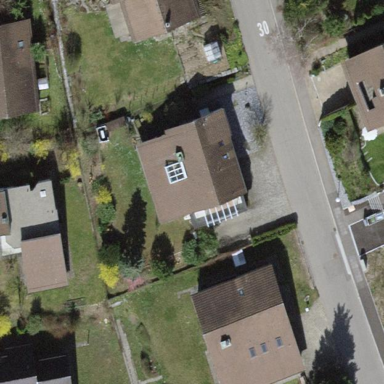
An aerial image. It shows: Building with tiled roof.